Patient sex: M
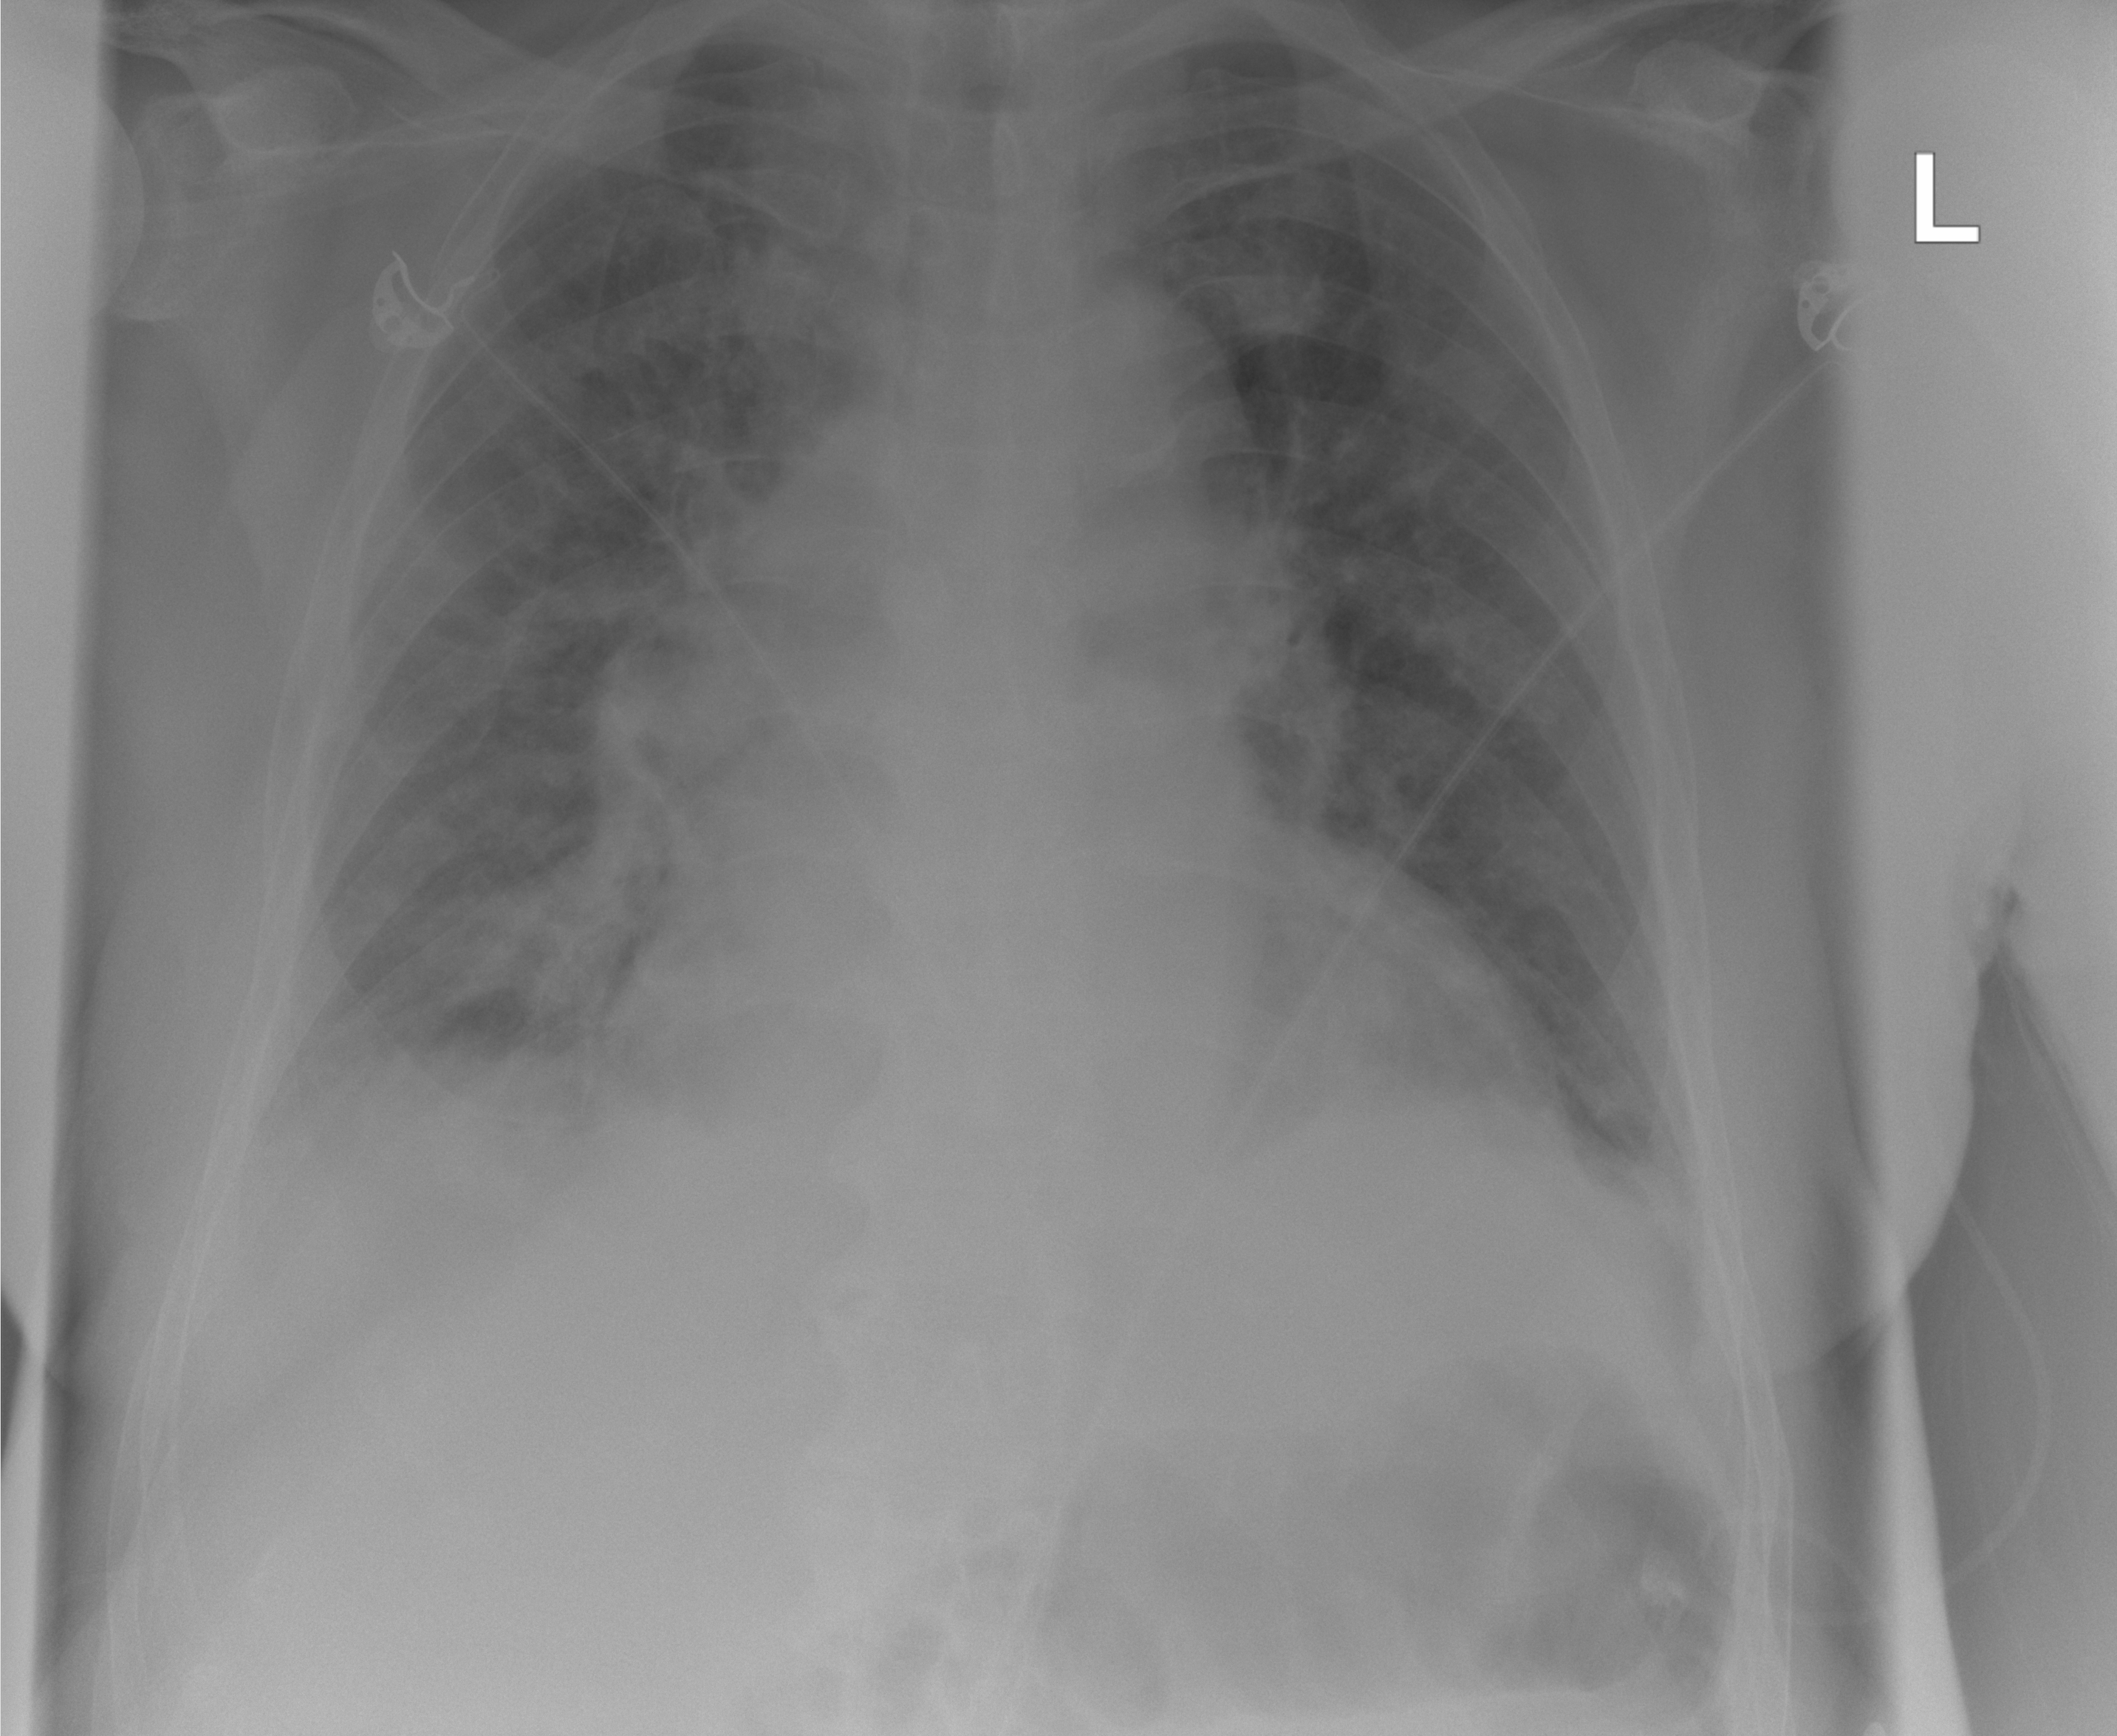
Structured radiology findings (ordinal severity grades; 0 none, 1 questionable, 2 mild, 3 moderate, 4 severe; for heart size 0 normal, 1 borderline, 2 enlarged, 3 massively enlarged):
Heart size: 0
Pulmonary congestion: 2
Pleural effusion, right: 1
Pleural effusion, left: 1
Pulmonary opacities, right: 2
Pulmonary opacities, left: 2
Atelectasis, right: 2
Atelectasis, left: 2